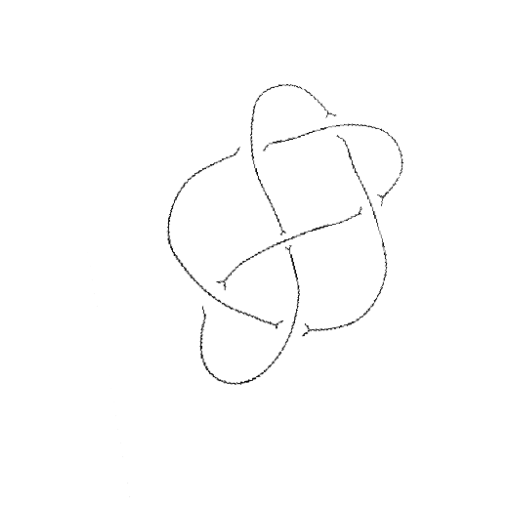
Crossing number: 6